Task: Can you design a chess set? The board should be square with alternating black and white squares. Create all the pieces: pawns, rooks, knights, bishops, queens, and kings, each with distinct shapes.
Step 94:
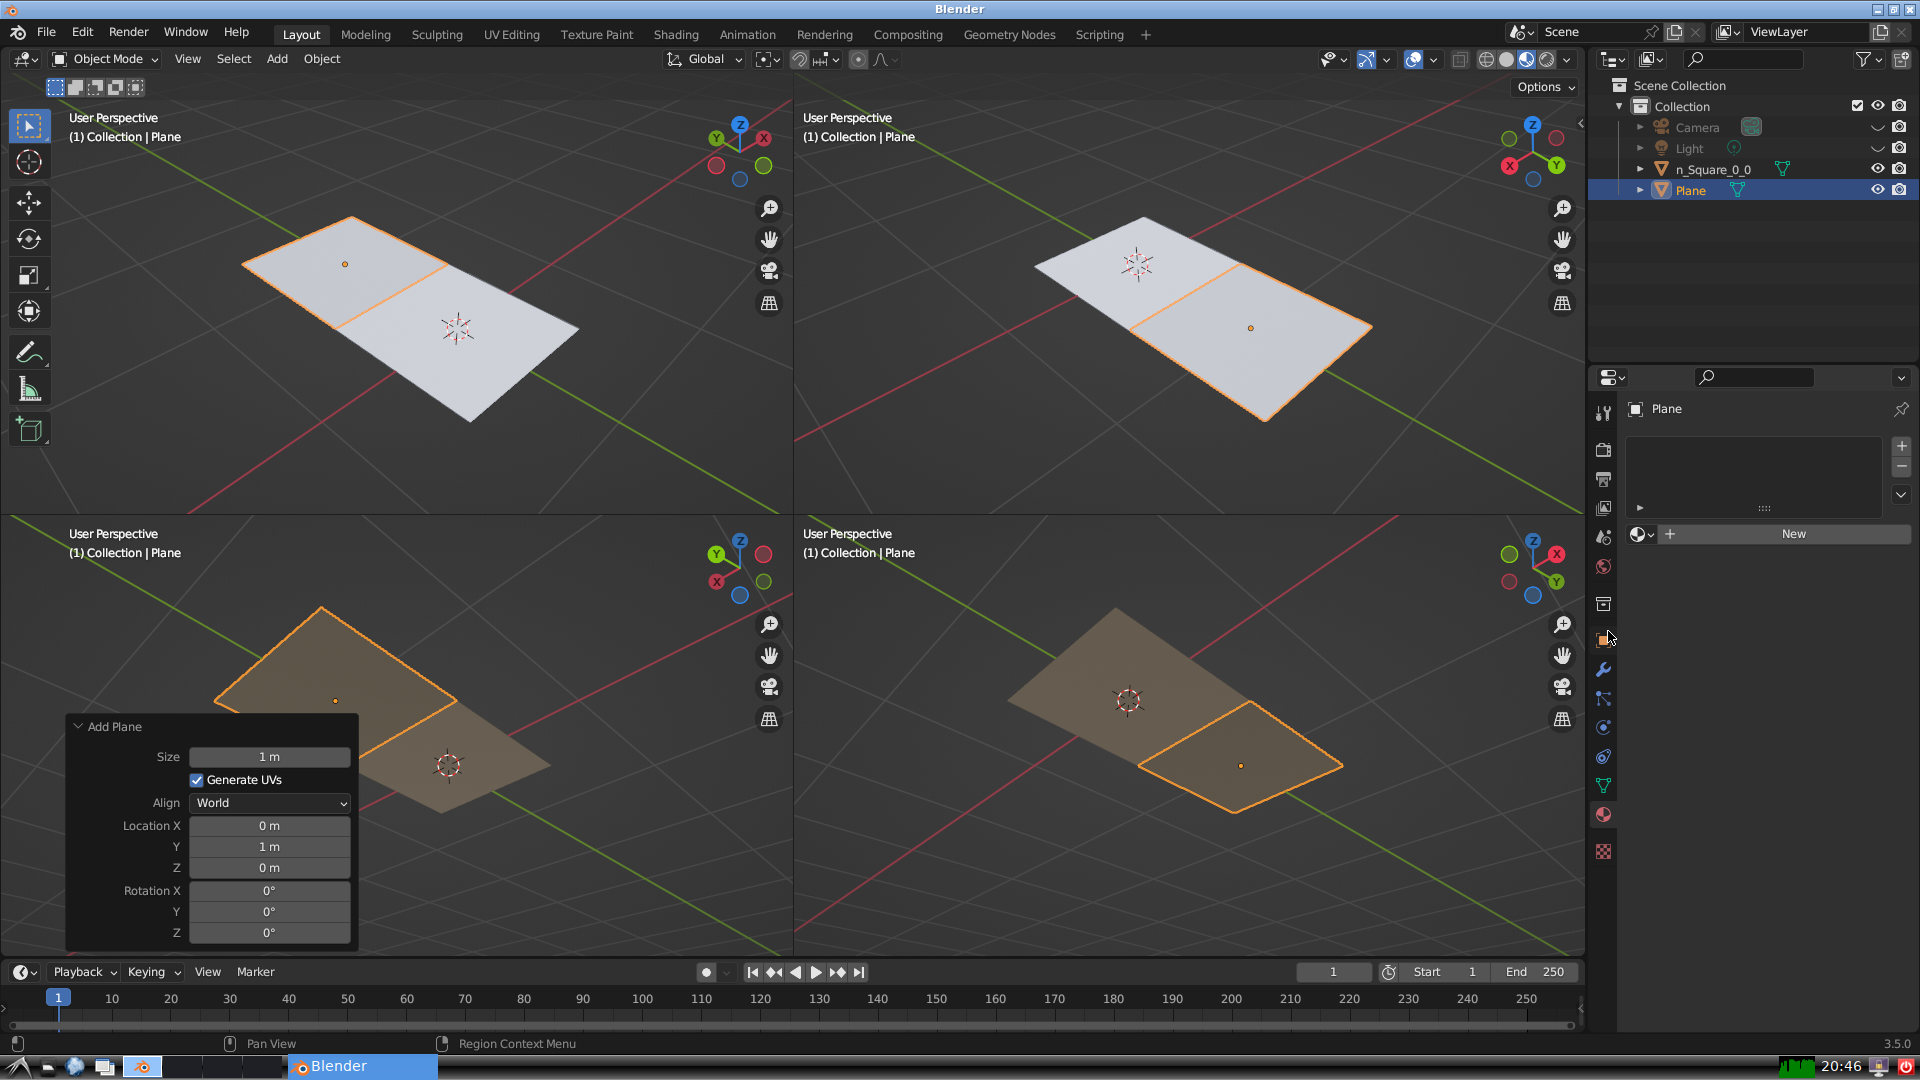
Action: click: no